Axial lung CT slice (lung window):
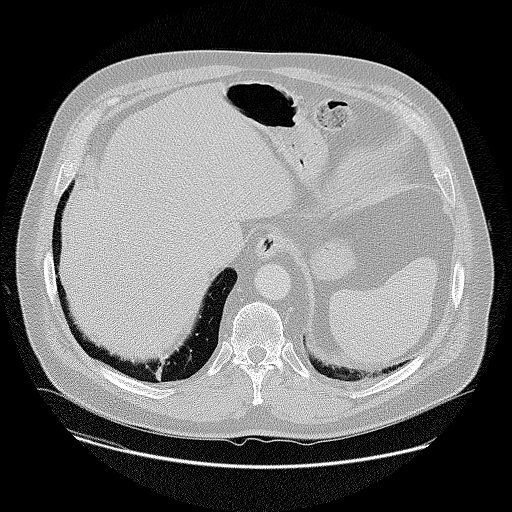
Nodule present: no